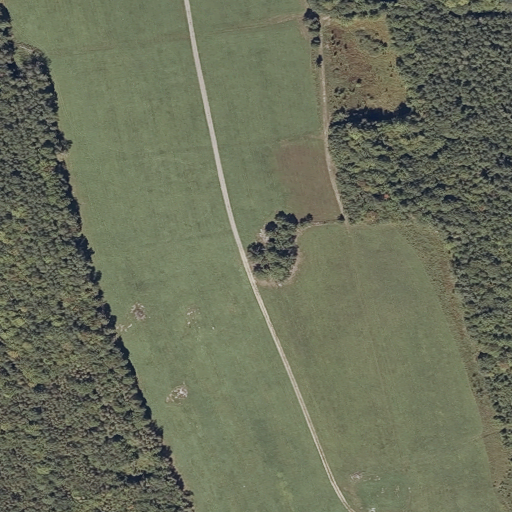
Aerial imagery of mountain in Maine named Oak Hill containing pasture, deciduous forest, mixed forest, and shrub